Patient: sex M, age 56
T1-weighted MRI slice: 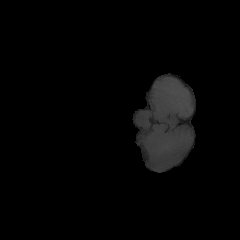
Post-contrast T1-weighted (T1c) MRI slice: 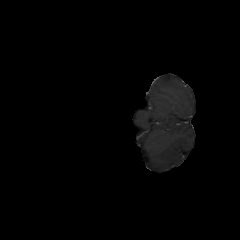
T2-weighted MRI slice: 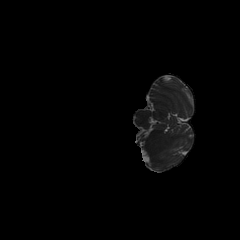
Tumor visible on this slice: no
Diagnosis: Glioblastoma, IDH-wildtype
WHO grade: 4